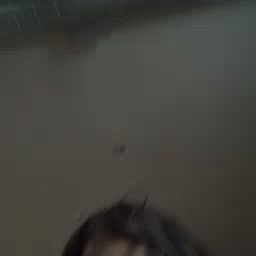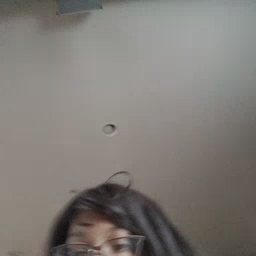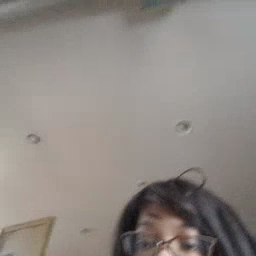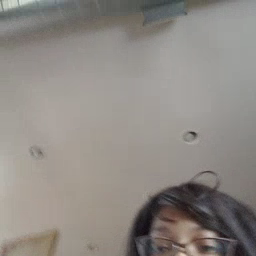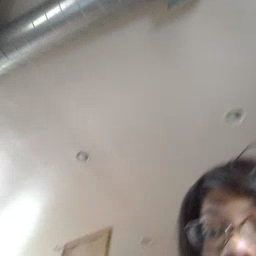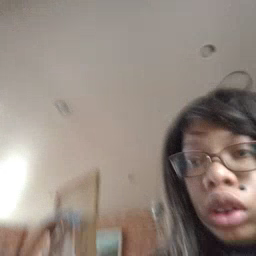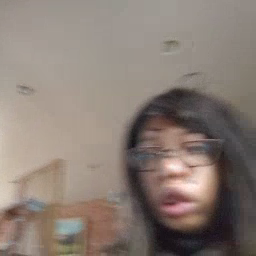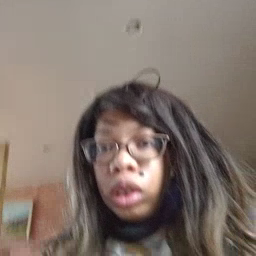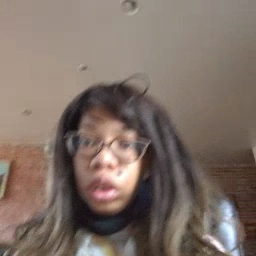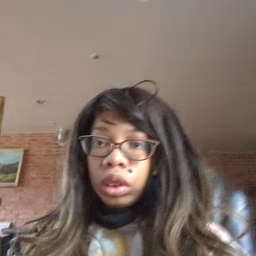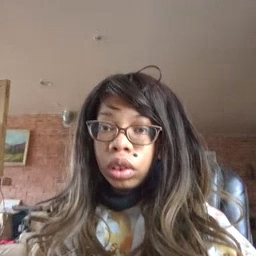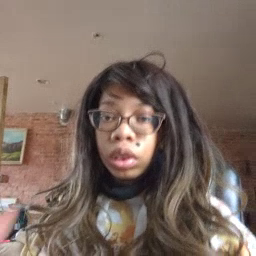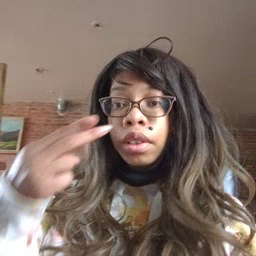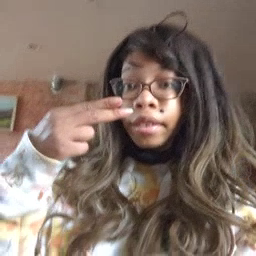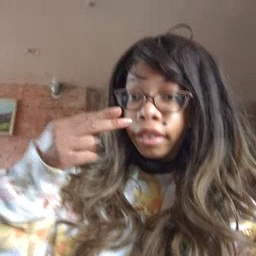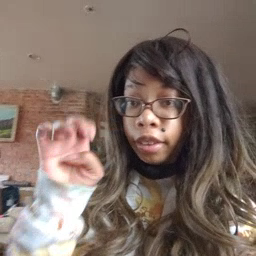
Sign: hesheit